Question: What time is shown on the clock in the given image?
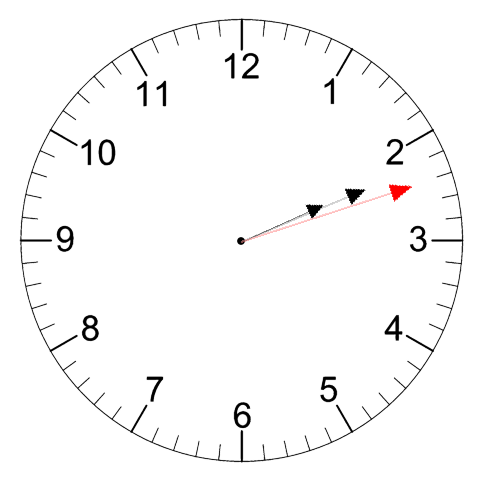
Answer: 02:11:12